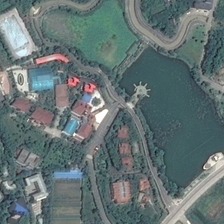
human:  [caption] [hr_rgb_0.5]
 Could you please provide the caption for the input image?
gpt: many green trees and some buildings are around an irregular pond .

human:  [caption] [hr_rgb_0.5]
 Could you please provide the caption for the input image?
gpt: many green trees and some buildings are around an irregular pond .

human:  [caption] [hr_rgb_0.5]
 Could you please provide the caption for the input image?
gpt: many green trees and some buildings are around an irregular pond .

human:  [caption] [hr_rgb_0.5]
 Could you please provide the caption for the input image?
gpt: many green trees and some buildings are around an irregular pond .

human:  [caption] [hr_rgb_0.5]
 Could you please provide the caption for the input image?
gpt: many green trees and some buildings are around an irregular pond .